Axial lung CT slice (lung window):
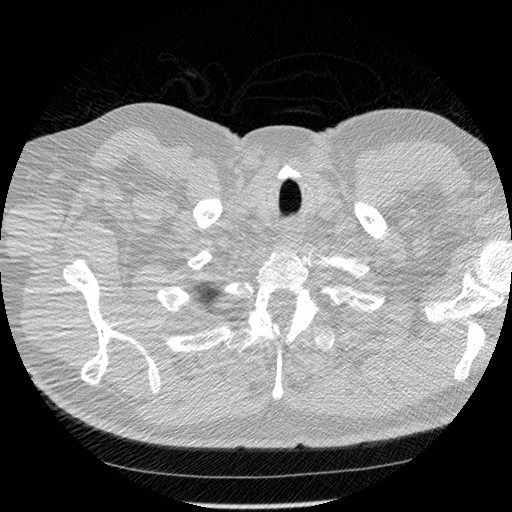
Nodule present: no